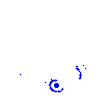
Particle: electron